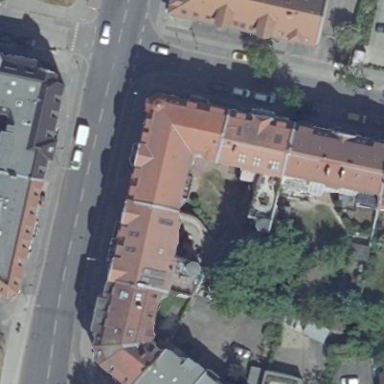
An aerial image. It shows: Light gray apartment building with gabled roof made of roof tiles.